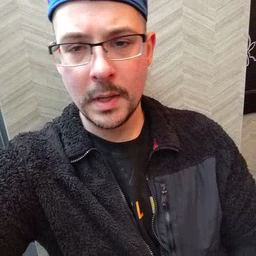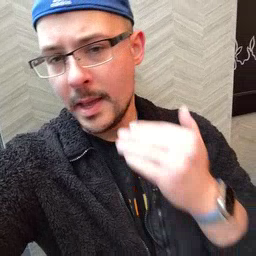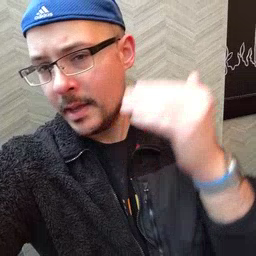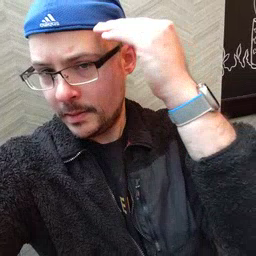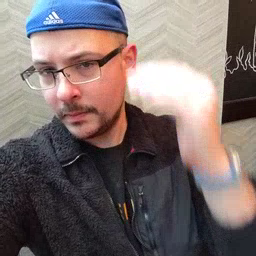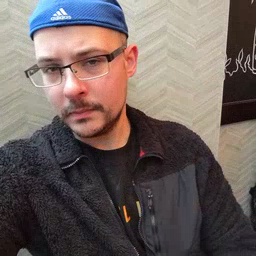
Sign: head